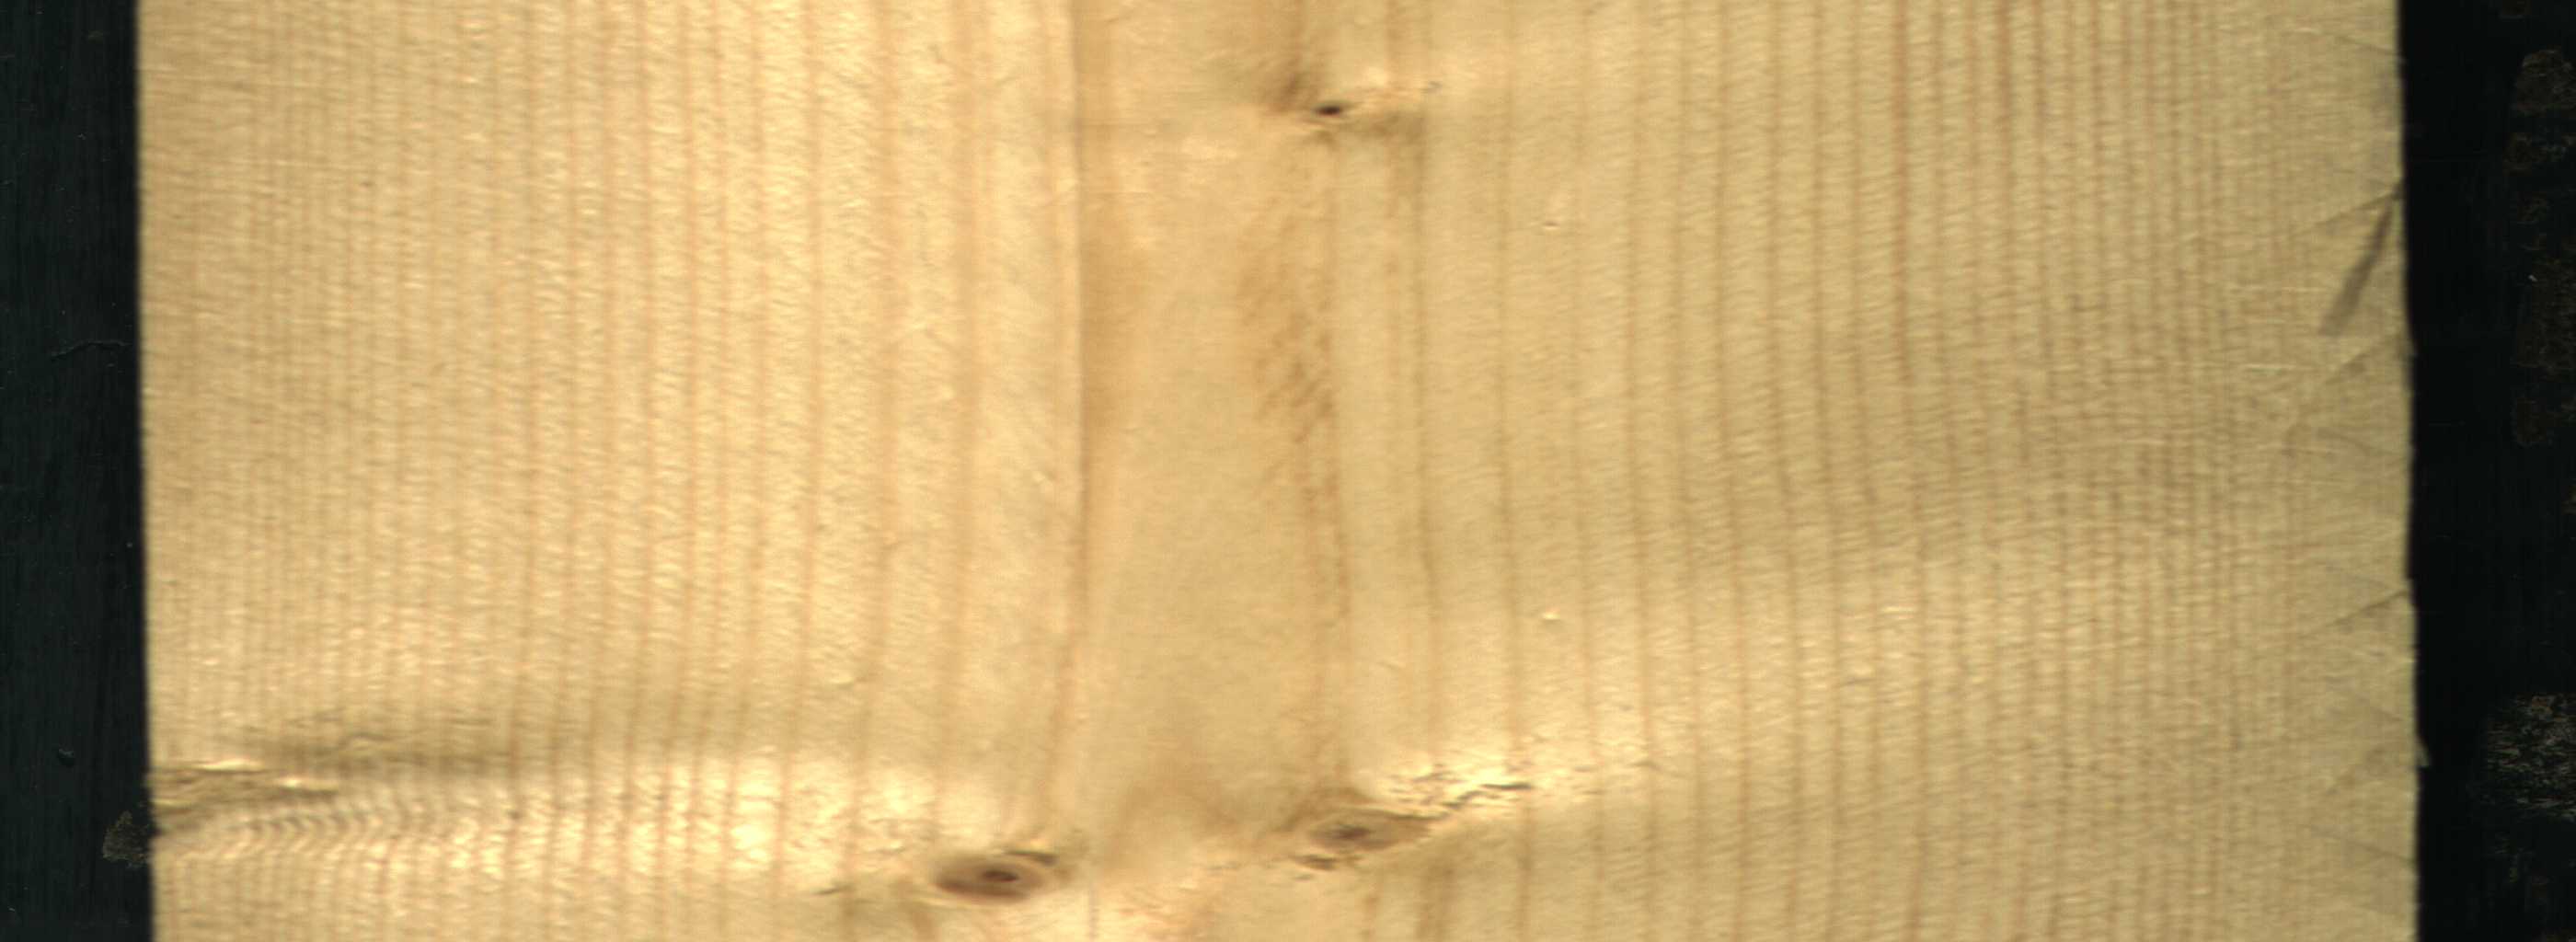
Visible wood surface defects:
Dead_Knot
Live_Knot
Live_Knot